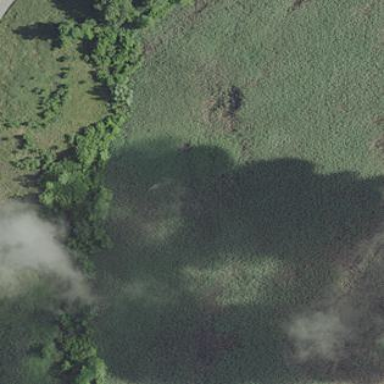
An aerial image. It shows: Marshy wetland area.